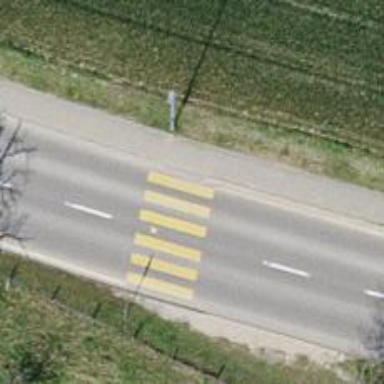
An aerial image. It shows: Uncontrolled road crossing.